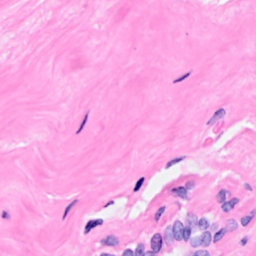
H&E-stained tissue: Breast